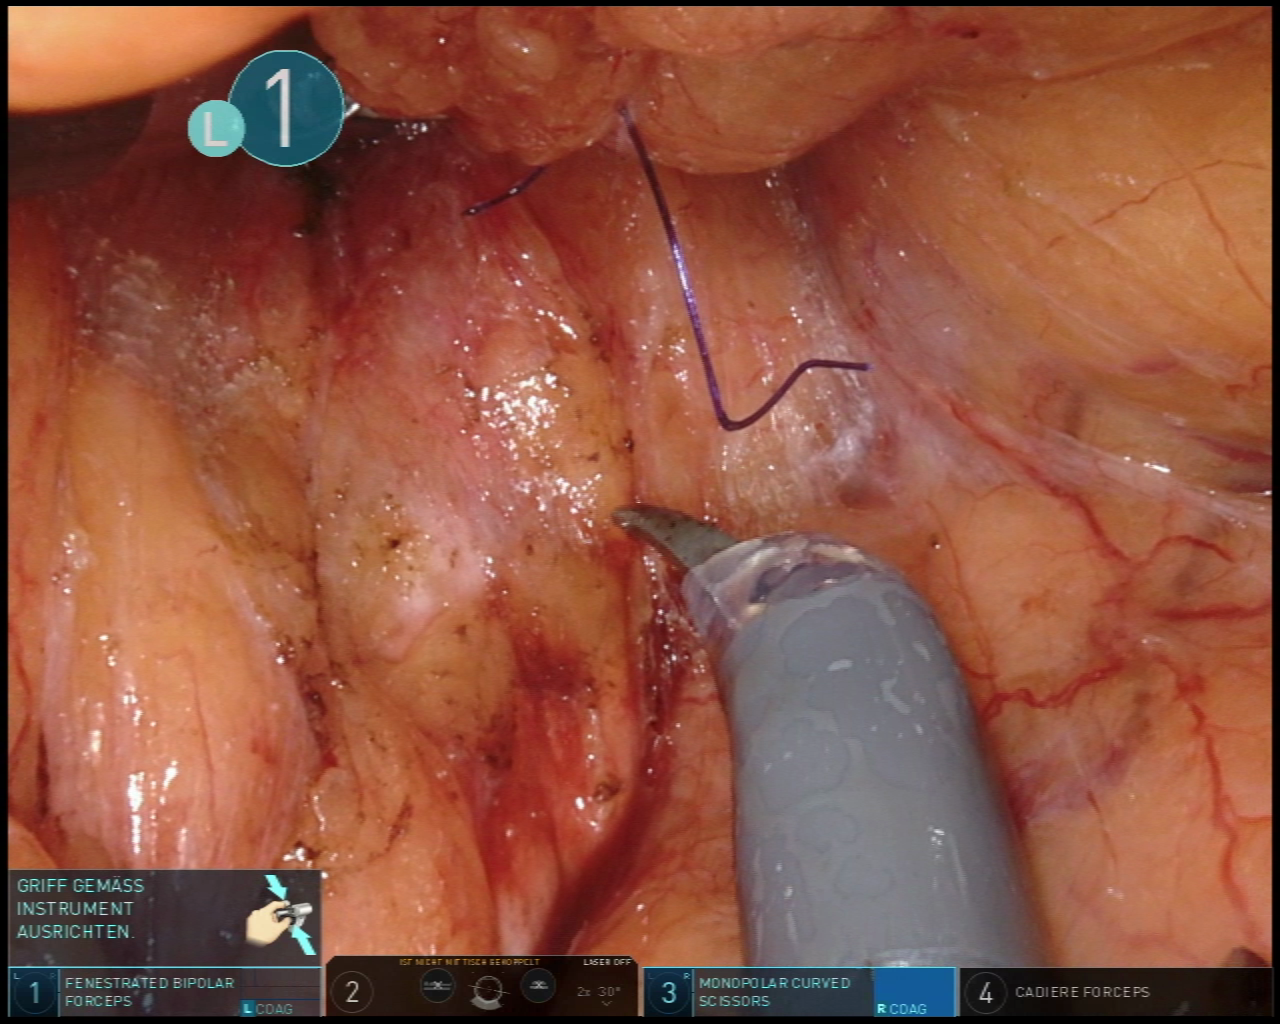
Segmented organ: pancreas
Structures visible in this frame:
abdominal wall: no
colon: no
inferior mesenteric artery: no
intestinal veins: no
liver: no
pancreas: yes
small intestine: no
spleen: no
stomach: no
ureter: no
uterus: no
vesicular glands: no